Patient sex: M
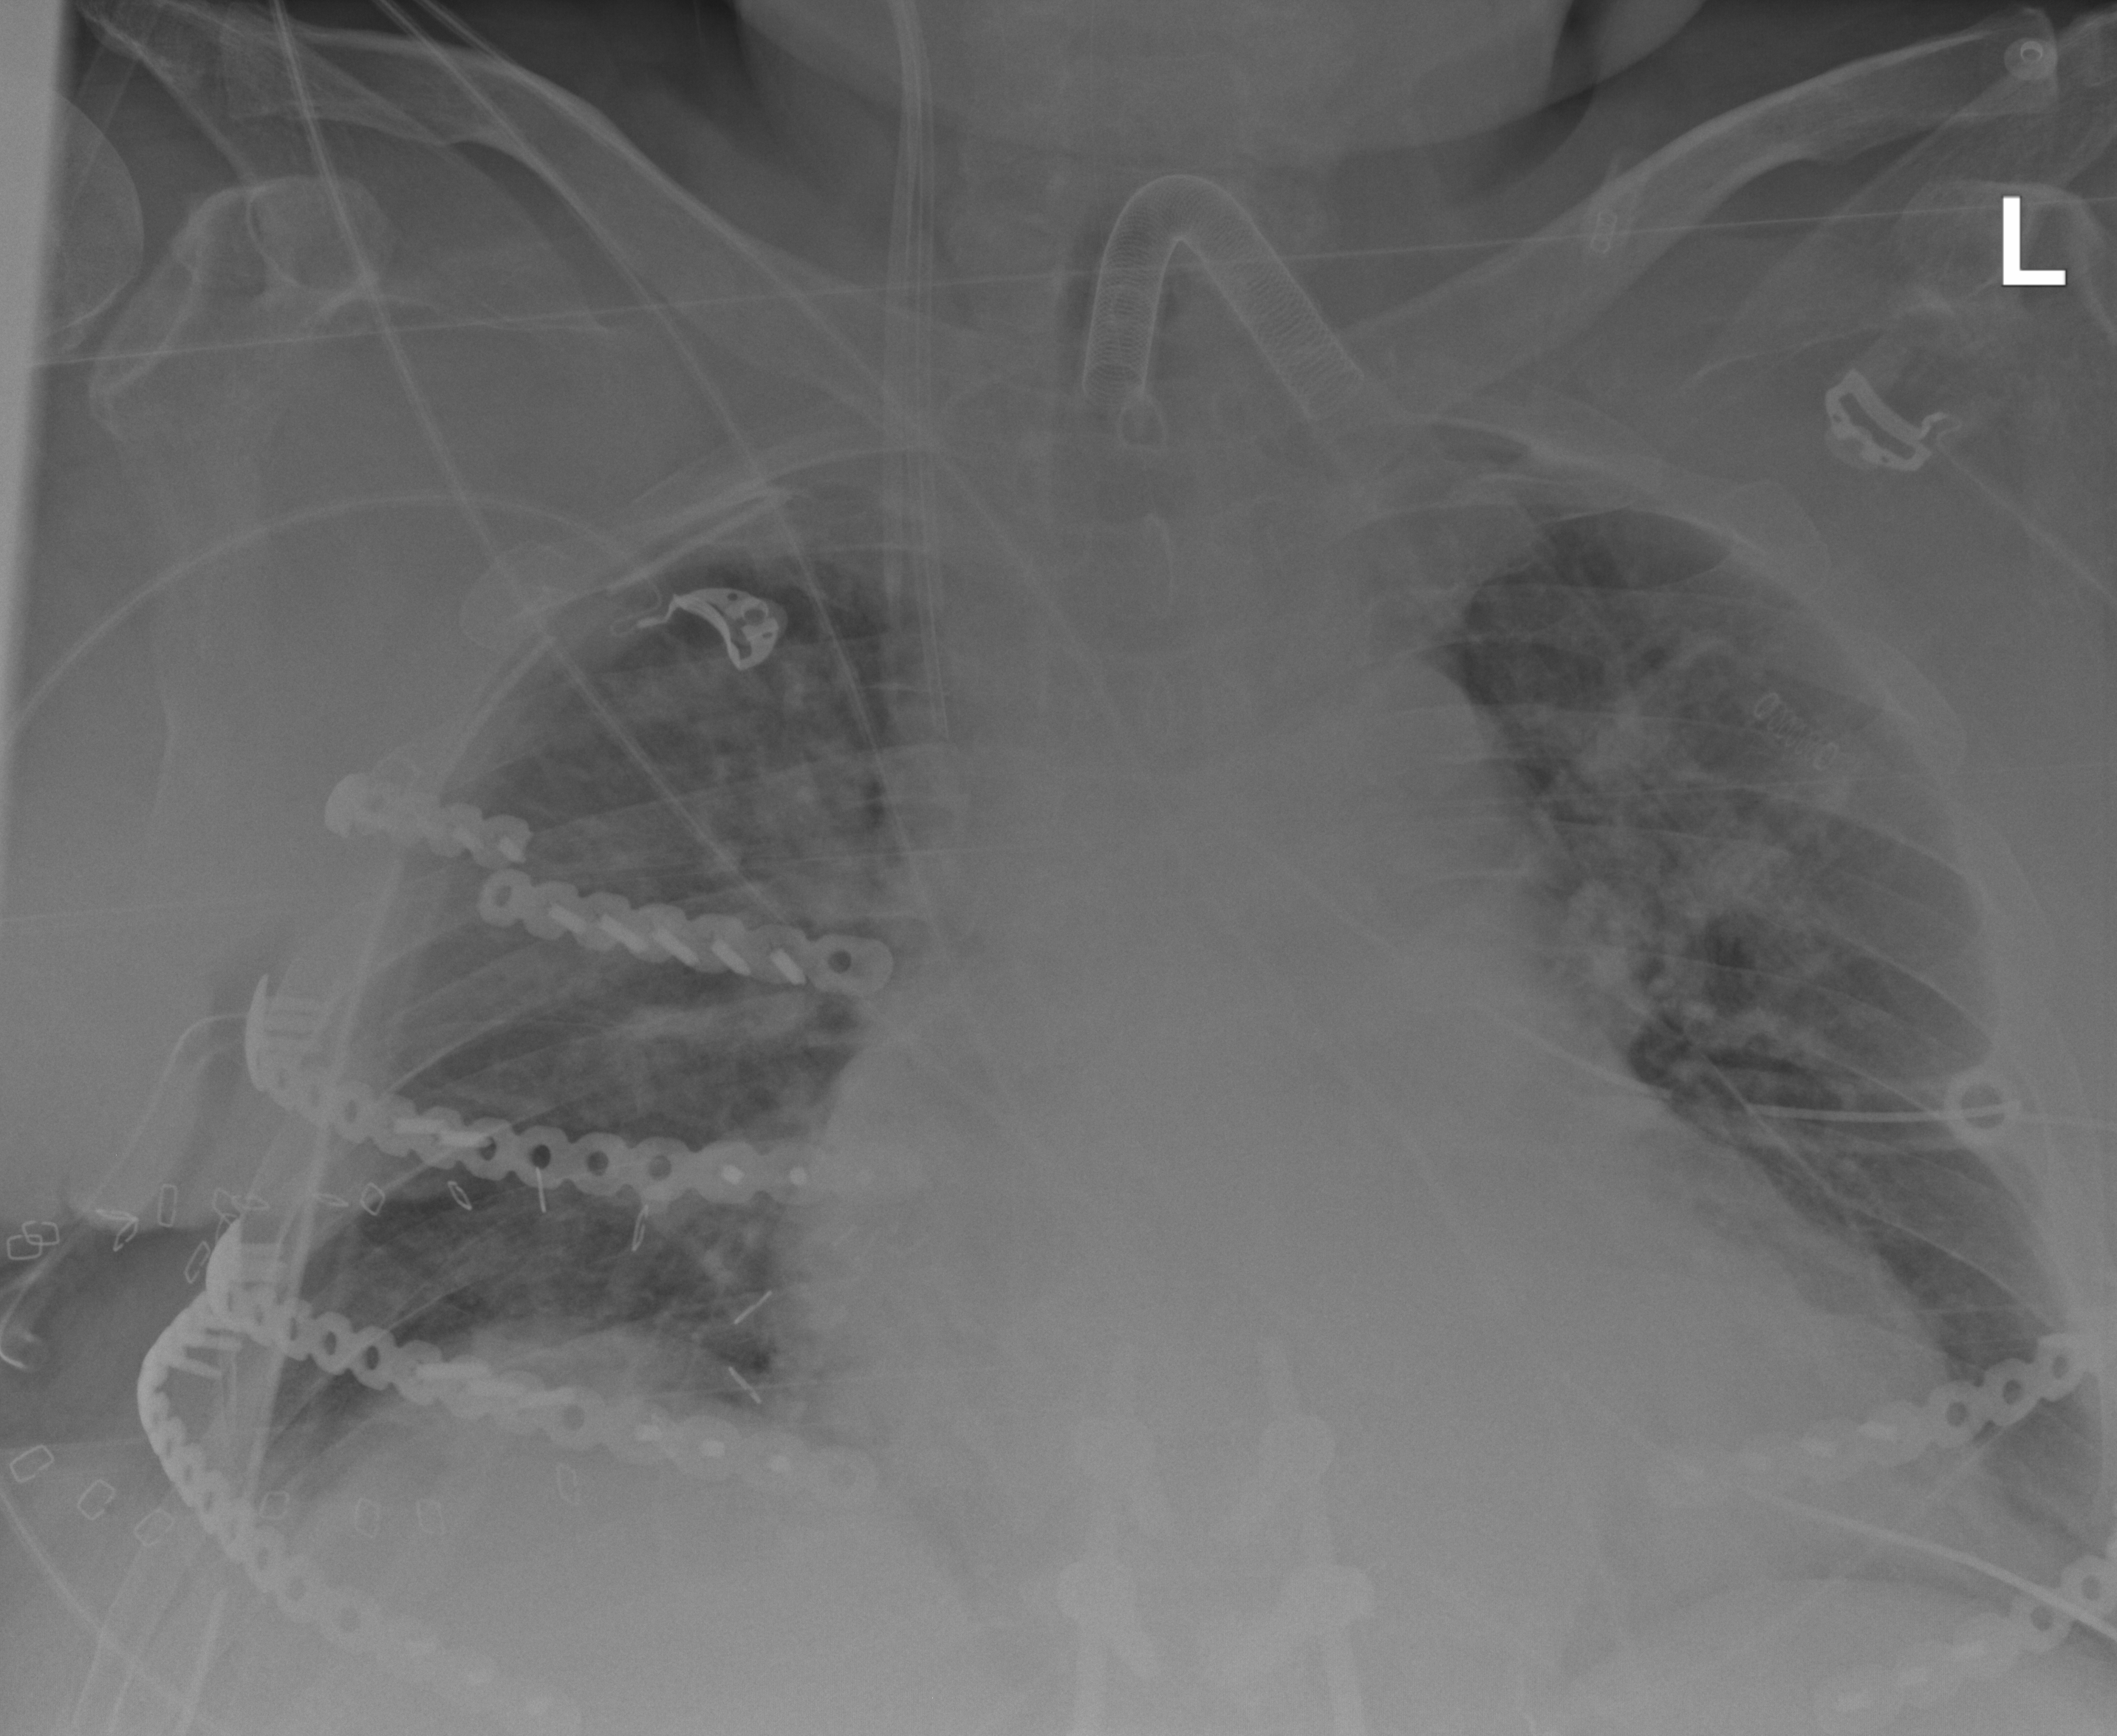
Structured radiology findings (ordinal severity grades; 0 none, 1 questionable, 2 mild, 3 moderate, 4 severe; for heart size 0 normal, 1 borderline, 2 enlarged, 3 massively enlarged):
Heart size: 2
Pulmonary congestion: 2
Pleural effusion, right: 0
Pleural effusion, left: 0
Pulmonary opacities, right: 0
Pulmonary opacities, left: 0
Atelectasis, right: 2
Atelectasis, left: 2